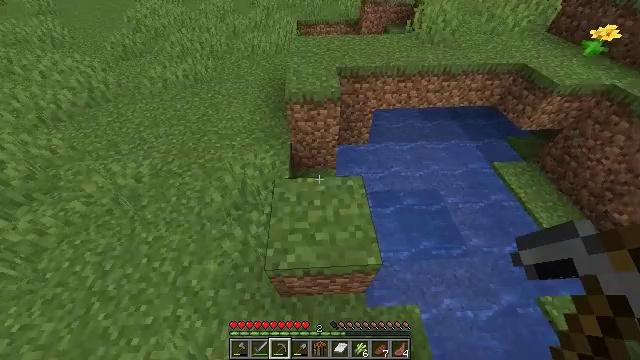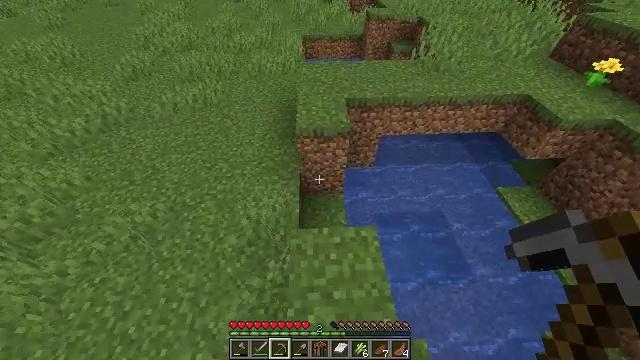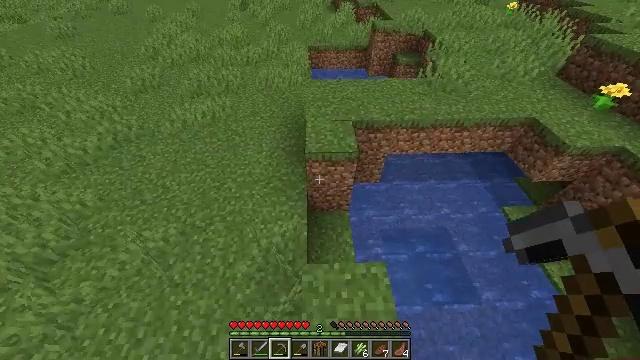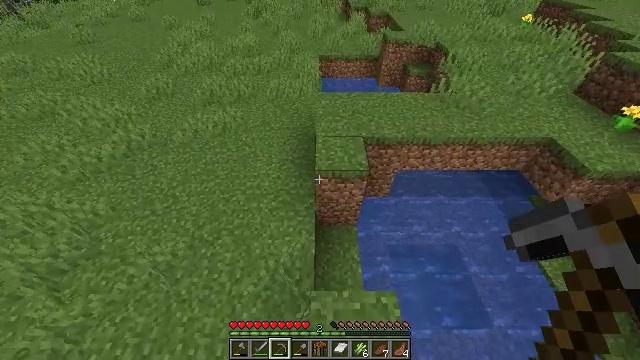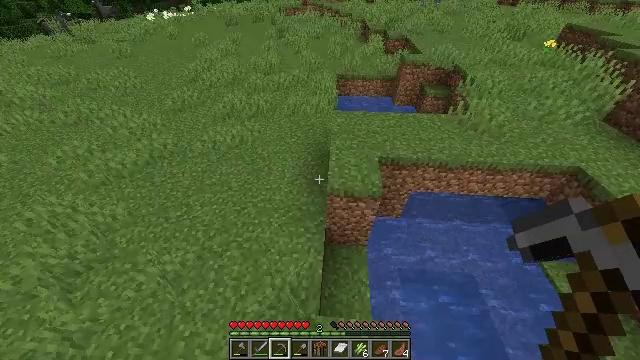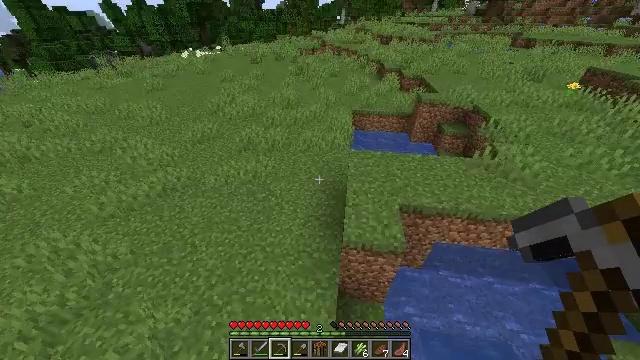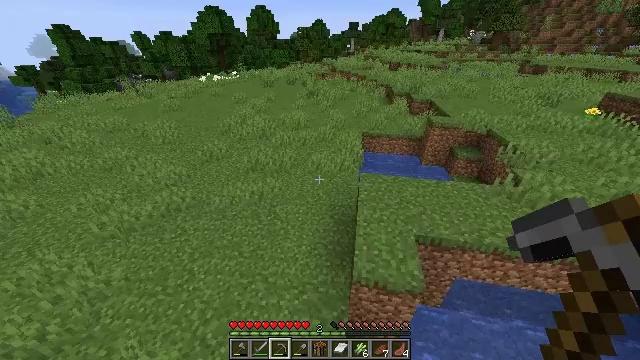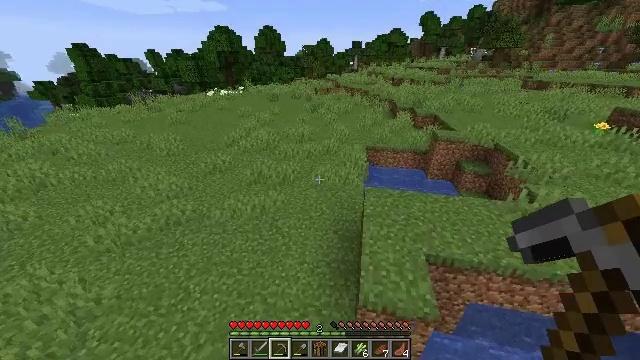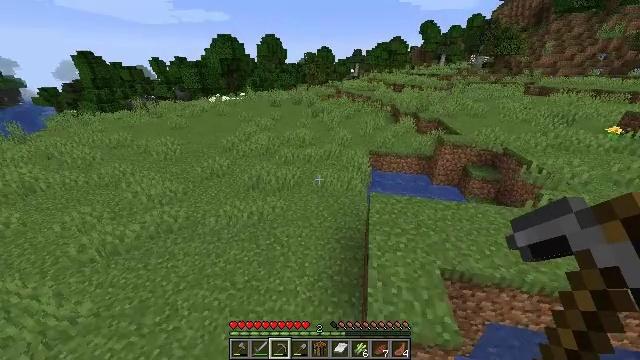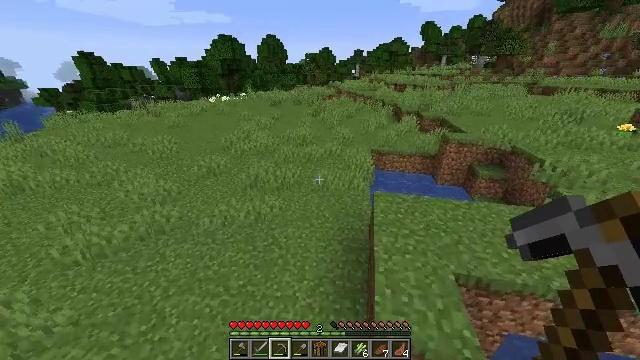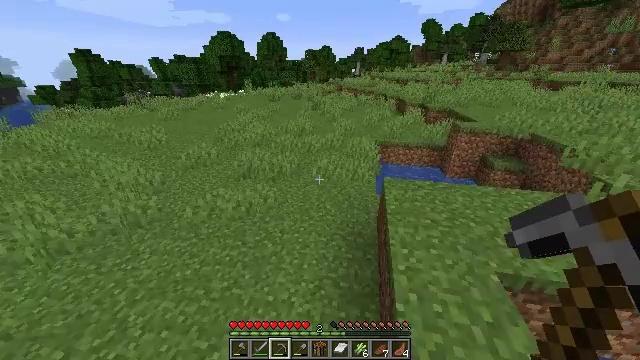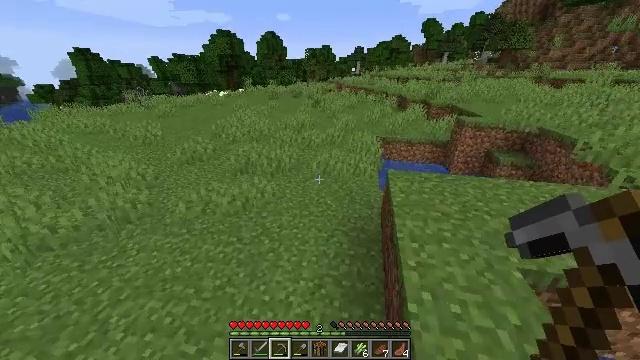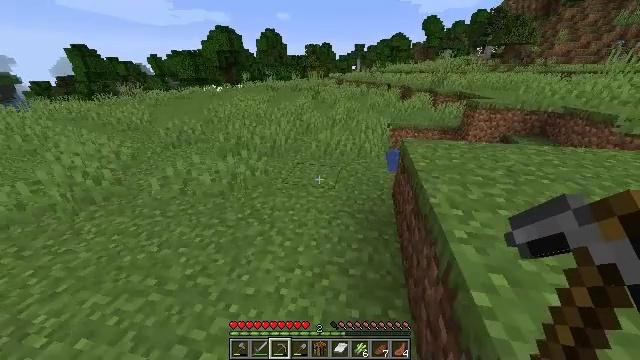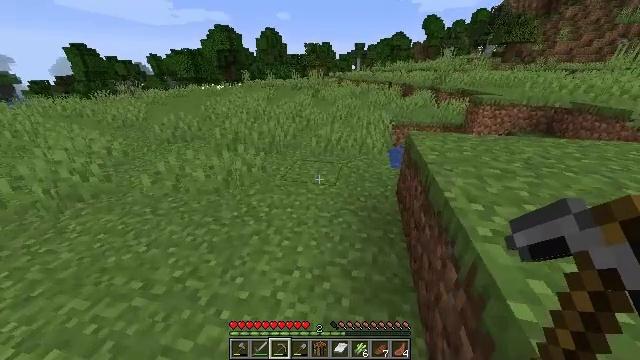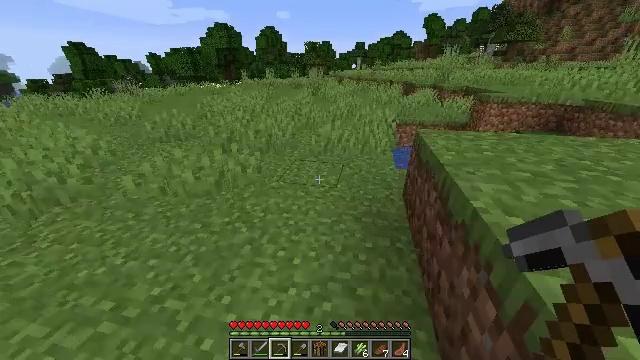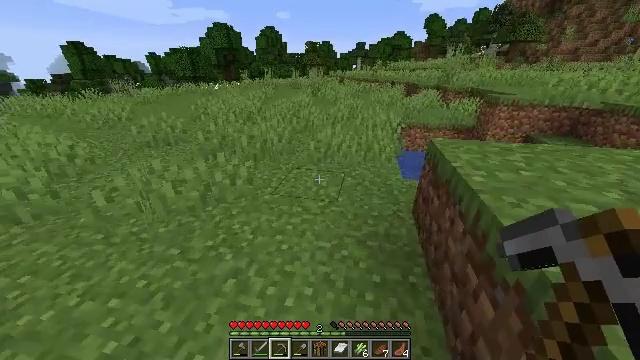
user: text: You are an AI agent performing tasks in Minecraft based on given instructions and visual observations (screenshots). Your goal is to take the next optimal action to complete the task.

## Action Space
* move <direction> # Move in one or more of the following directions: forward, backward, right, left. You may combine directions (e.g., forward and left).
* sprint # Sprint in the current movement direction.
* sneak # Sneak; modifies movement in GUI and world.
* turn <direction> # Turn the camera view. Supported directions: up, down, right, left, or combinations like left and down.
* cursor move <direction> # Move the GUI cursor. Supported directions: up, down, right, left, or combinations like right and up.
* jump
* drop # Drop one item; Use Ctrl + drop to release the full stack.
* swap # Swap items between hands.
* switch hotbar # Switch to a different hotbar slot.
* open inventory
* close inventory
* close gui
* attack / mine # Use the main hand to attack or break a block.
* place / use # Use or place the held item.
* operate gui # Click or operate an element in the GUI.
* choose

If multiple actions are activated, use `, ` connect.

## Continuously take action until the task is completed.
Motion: motion action
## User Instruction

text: Gather grass by holding the left mouse button.
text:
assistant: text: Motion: move forward, jump
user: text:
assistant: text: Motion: move forward, jump
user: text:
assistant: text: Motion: move forward, turn left, jump
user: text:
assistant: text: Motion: move forward, turn left and up
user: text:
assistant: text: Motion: move forward, turn left and up
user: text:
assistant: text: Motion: move forward, turn left and up
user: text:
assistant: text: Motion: move forward, turn left and up
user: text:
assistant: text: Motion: move forward, turn up
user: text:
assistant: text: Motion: move forward
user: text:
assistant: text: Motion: move forward
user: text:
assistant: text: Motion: move forward
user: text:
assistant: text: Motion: move forward
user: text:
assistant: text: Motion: move forward
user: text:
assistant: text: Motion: move forward
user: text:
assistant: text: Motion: move forward
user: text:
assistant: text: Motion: move forward
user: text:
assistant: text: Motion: move forward
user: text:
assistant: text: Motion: move forward
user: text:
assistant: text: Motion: move forward
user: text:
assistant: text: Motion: move forward
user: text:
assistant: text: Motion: move forward
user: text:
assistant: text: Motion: move forward
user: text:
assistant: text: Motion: move forward
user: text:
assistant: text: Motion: move forward
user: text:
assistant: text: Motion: move forward
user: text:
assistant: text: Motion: move forward
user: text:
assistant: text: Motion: move forward
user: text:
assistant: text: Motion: move forward
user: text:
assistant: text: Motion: move forward
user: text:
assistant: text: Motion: move forward